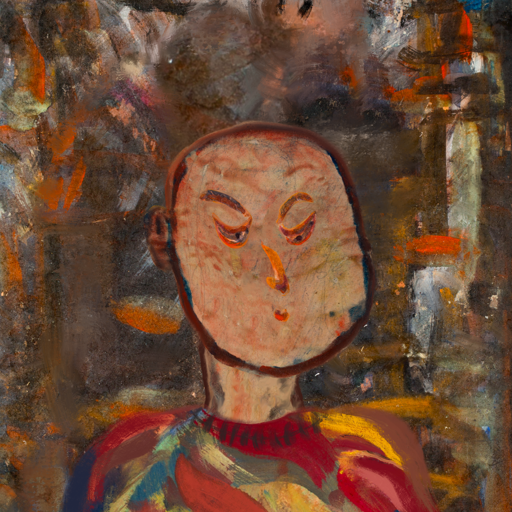
Background: GypsyQueen, Head And Neck Side: Orphan, Face Side: Hypocrite, Bust: Mother_And_Son_Son, Hair Side: Blank, Head Accessory: Blank, Second Necklace: Blank, Necklace: In_The_Sun, Baby: Blank